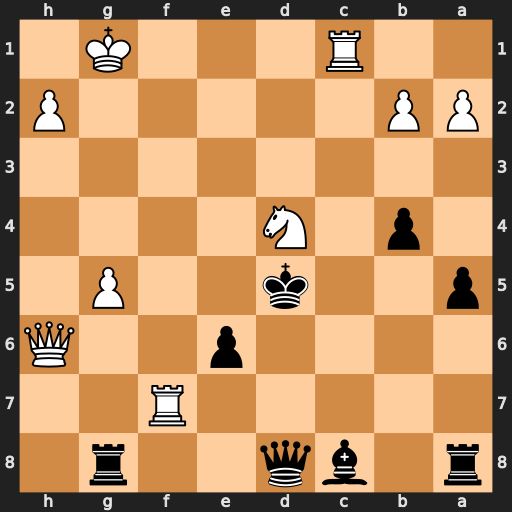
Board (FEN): r1bq2r1/5R2/4p2Q/p2k2P1/1p1N4/8/PP5P/2R3K1
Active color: b
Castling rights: -
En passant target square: -
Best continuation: Qxg5+ Qxg5+ Rxg5+ Kf2 Kxd4